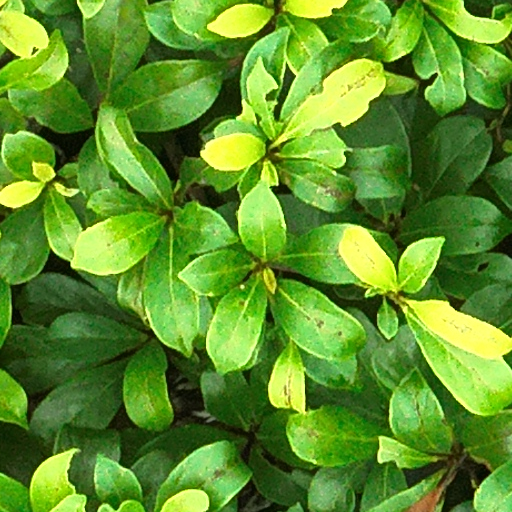
Species: Terminalia amazonia
GBIF accepted scientific name: Terminalia amazonica
Crown area (m\u00b2): 297.896